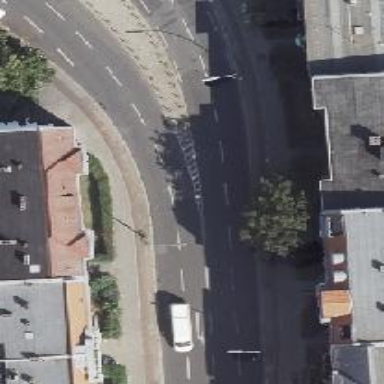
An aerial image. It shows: Secondary road with asphalt surface. There is cycle track on the right side.